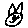
Label: cat